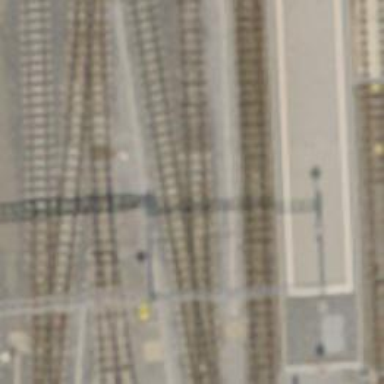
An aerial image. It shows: Narrow-gauge railway in service yard. The railway is electrified with contact line.